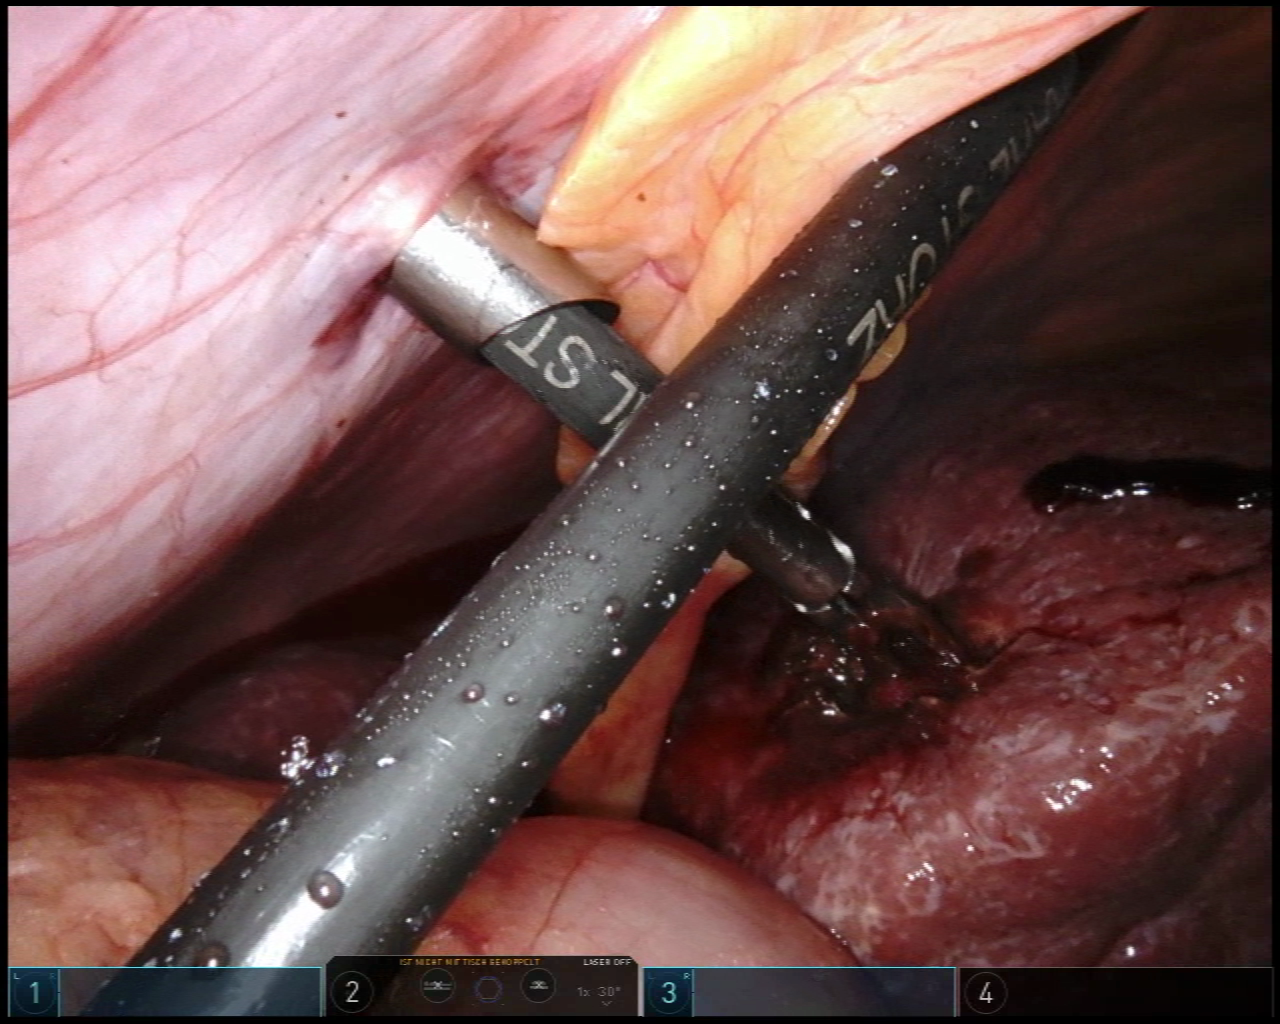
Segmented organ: liver
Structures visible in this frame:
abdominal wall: yes
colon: yes
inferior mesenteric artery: no
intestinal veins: no
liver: yes
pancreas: no
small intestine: no
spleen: no
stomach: no
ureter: no
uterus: no
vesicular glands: no